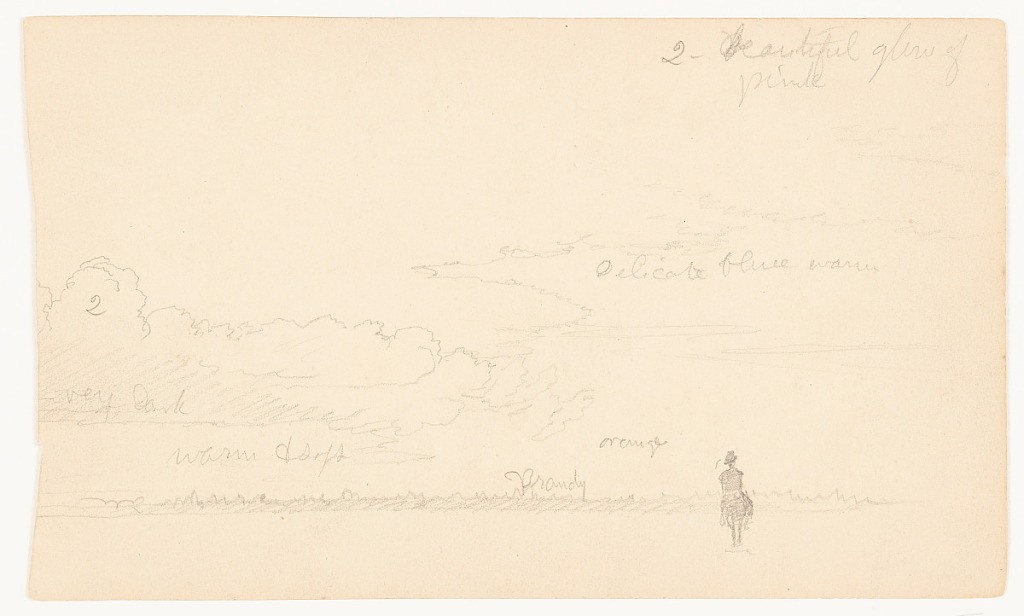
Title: Landscape with Mounted Figure, Colombia or Ecuador
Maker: Frederic Edwin Church, American, 1826–1900
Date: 1853 or 1857
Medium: Graphite on white wove paper
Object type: Drawing
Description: Landscape study showing a mounted figure in an expansive, flat landscape. In foreground, at right, an individual with their back turned rides a horse or donkey. Flat terrain extends to the horizon, where trees create a jagged silhouette. Dynamic and billowing clouds mingle in the sky above.